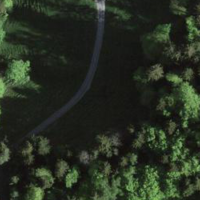
EUNIS habitat code: 44
Species observed at this site:
Geum rivale